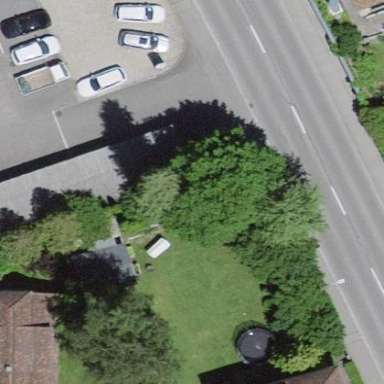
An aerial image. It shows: View of roof of building.